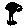
Label: tree